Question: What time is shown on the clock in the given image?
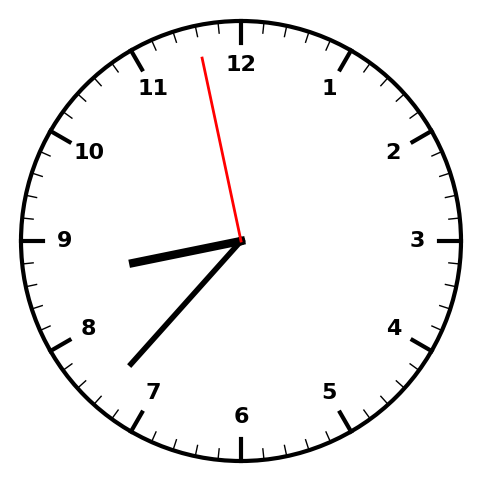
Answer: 08:36:58